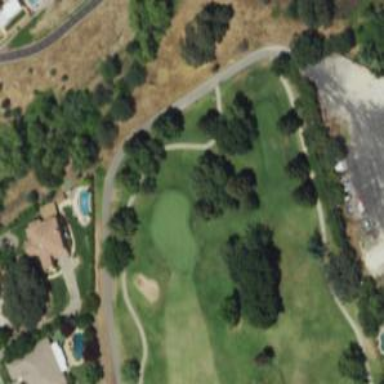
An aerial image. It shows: Golf hole.